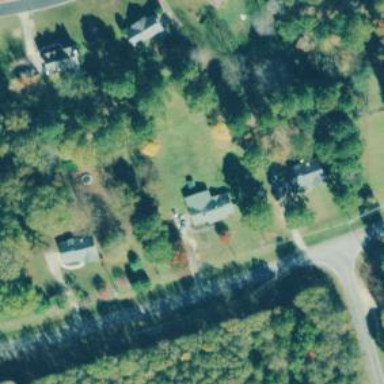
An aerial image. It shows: Simple and straightforward house.